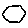
Label: hexagon